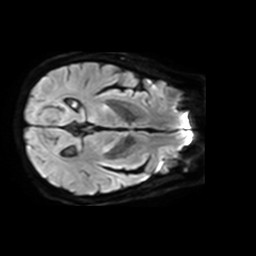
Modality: TRACE
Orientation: axial
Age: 74
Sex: male
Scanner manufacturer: philips
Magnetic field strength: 3 T
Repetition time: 3.332 s
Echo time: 0.076 s